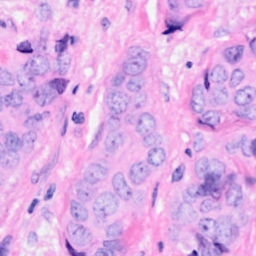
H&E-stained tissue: Breast